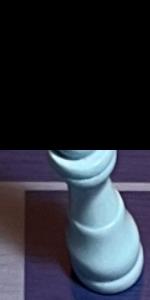
Label: King_White